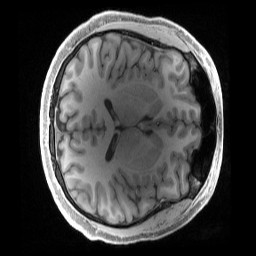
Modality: T1w
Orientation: axial
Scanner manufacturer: siemens
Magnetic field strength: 3 T
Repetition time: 2.4 s
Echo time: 0.00222 s